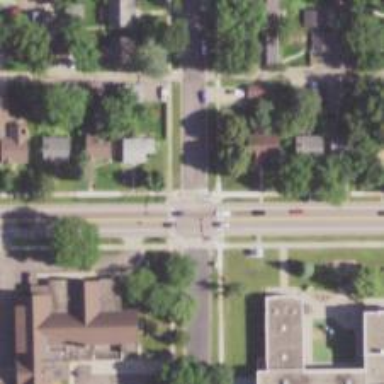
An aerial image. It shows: Marked road crossing.